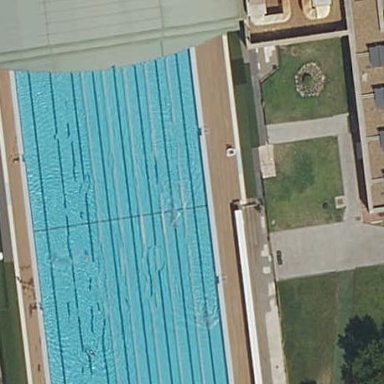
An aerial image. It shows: Swimming pool within leisure land area designed for swimming activities.